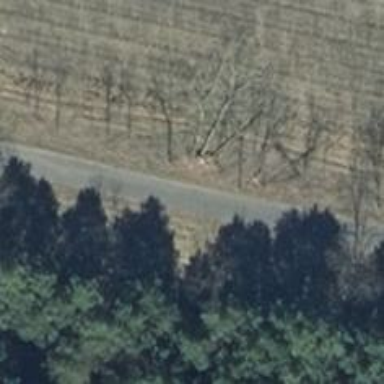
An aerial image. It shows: Deciduous broadleaved tree.